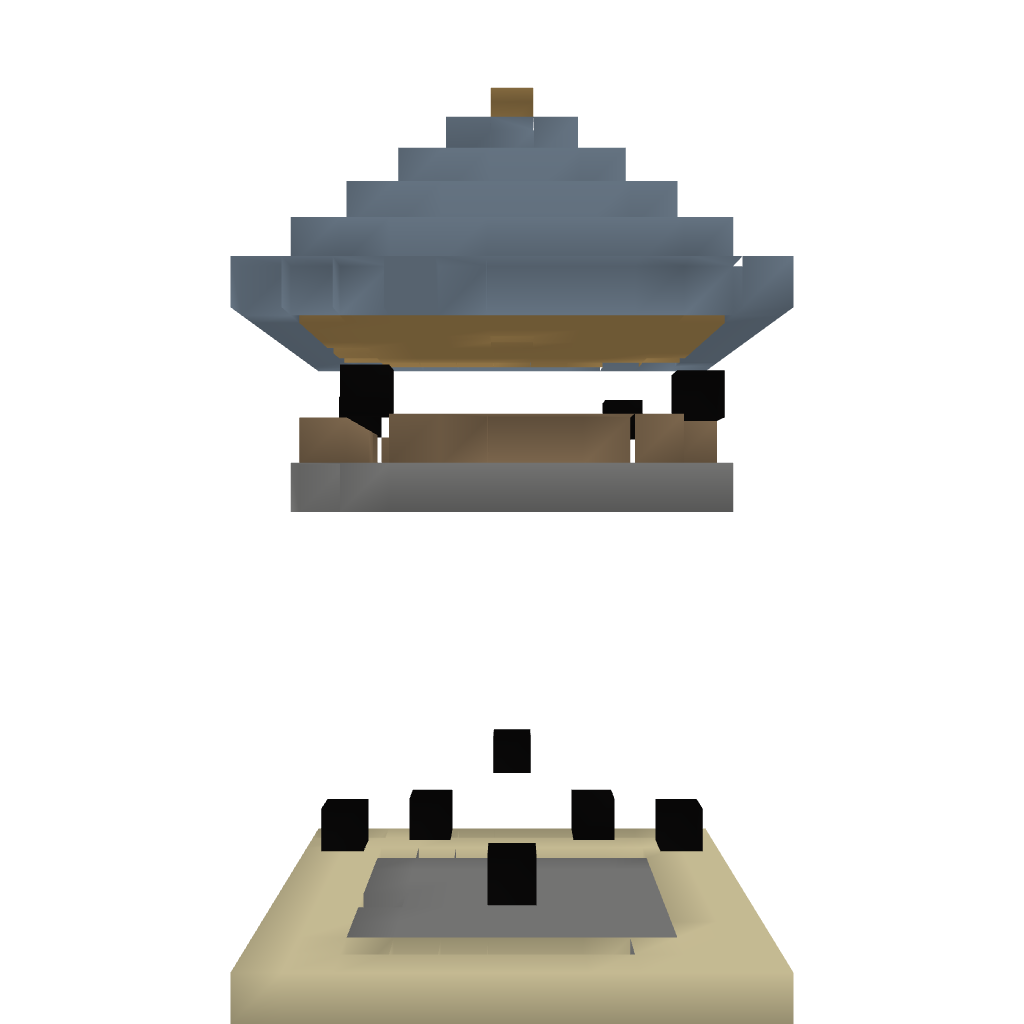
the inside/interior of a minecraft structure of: Stronghold Crusader tower